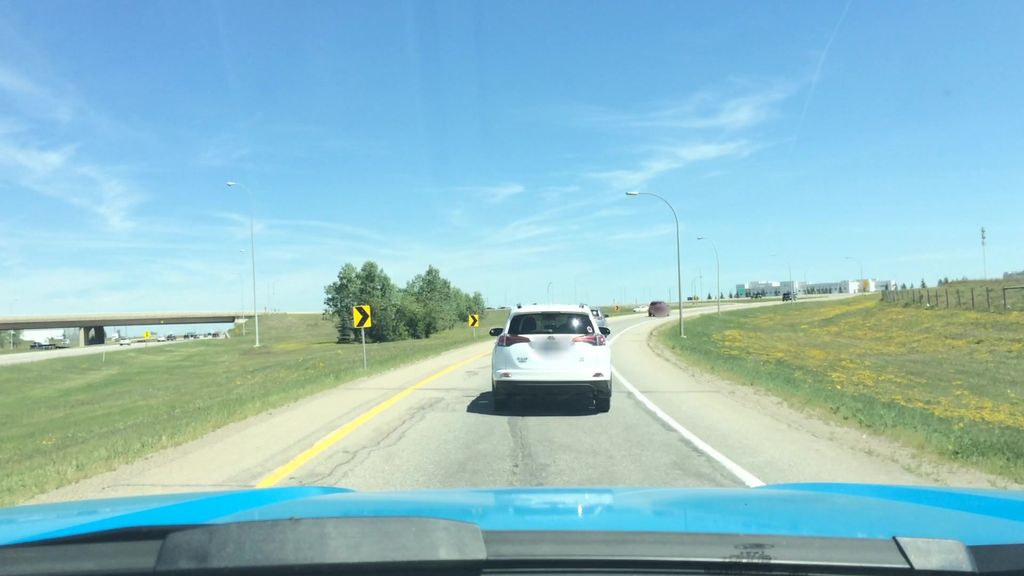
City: calgary